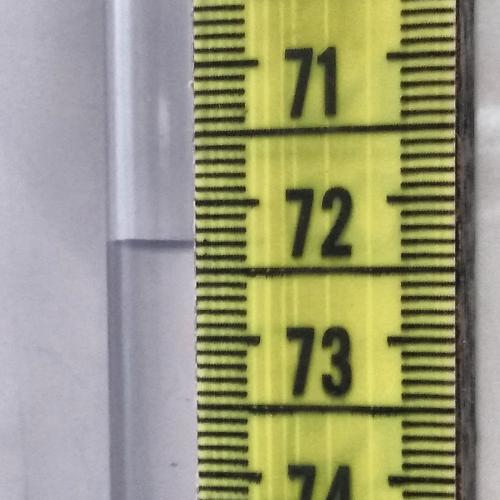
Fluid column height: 72.3 cm